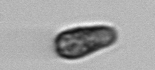
Label: Pseudochattonella_farcimen